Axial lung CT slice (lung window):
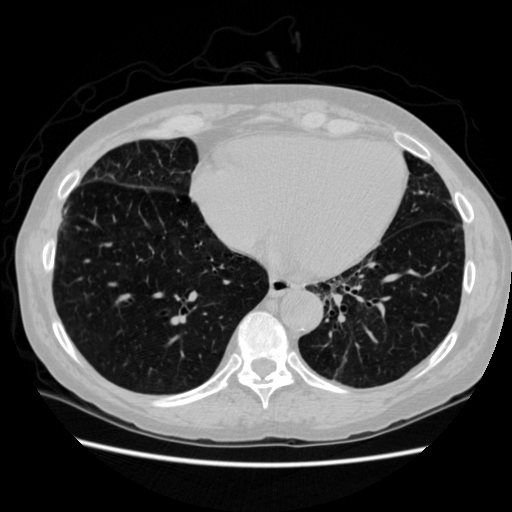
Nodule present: no